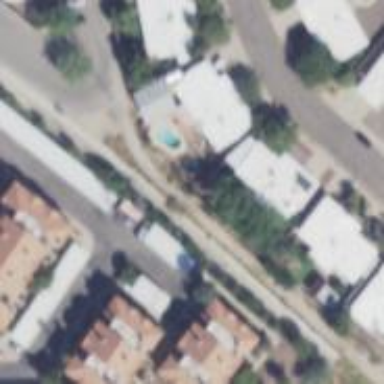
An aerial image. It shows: Alleyway designated as service road.